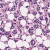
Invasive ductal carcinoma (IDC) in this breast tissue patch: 1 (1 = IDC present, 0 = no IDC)